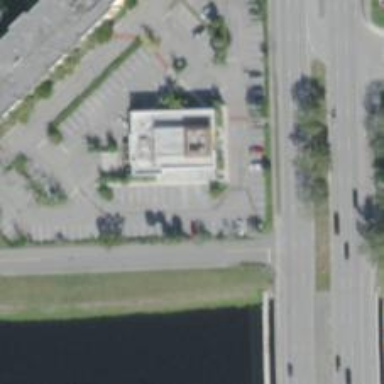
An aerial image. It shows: Parking space is available.